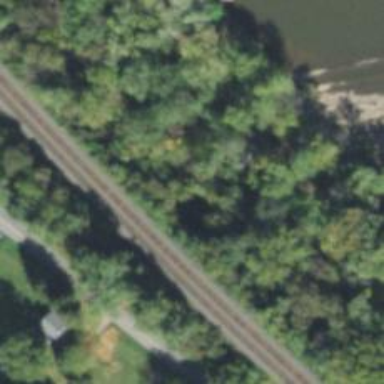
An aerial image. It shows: Railway track.